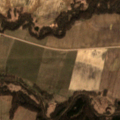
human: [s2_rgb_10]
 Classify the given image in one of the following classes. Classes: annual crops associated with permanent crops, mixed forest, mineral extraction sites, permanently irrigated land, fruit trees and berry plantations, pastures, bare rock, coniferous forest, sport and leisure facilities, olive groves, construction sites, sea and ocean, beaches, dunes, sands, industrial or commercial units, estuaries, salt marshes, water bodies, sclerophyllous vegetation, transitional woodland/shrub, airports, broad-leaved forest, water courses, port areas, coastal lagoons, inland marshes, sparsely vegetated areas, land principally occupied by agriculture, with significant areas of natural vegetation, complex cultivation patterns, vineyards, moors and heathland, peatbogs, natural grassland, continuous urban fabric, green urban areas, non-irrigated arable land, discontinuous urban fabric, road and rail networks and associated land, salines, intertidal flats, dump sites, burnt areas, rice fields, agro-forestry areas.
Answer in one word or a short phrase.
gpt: non-irrigated arable land, land principally occupied by agriculture, with significant areas of natural vegetation, broad-leaved forest